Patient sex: M
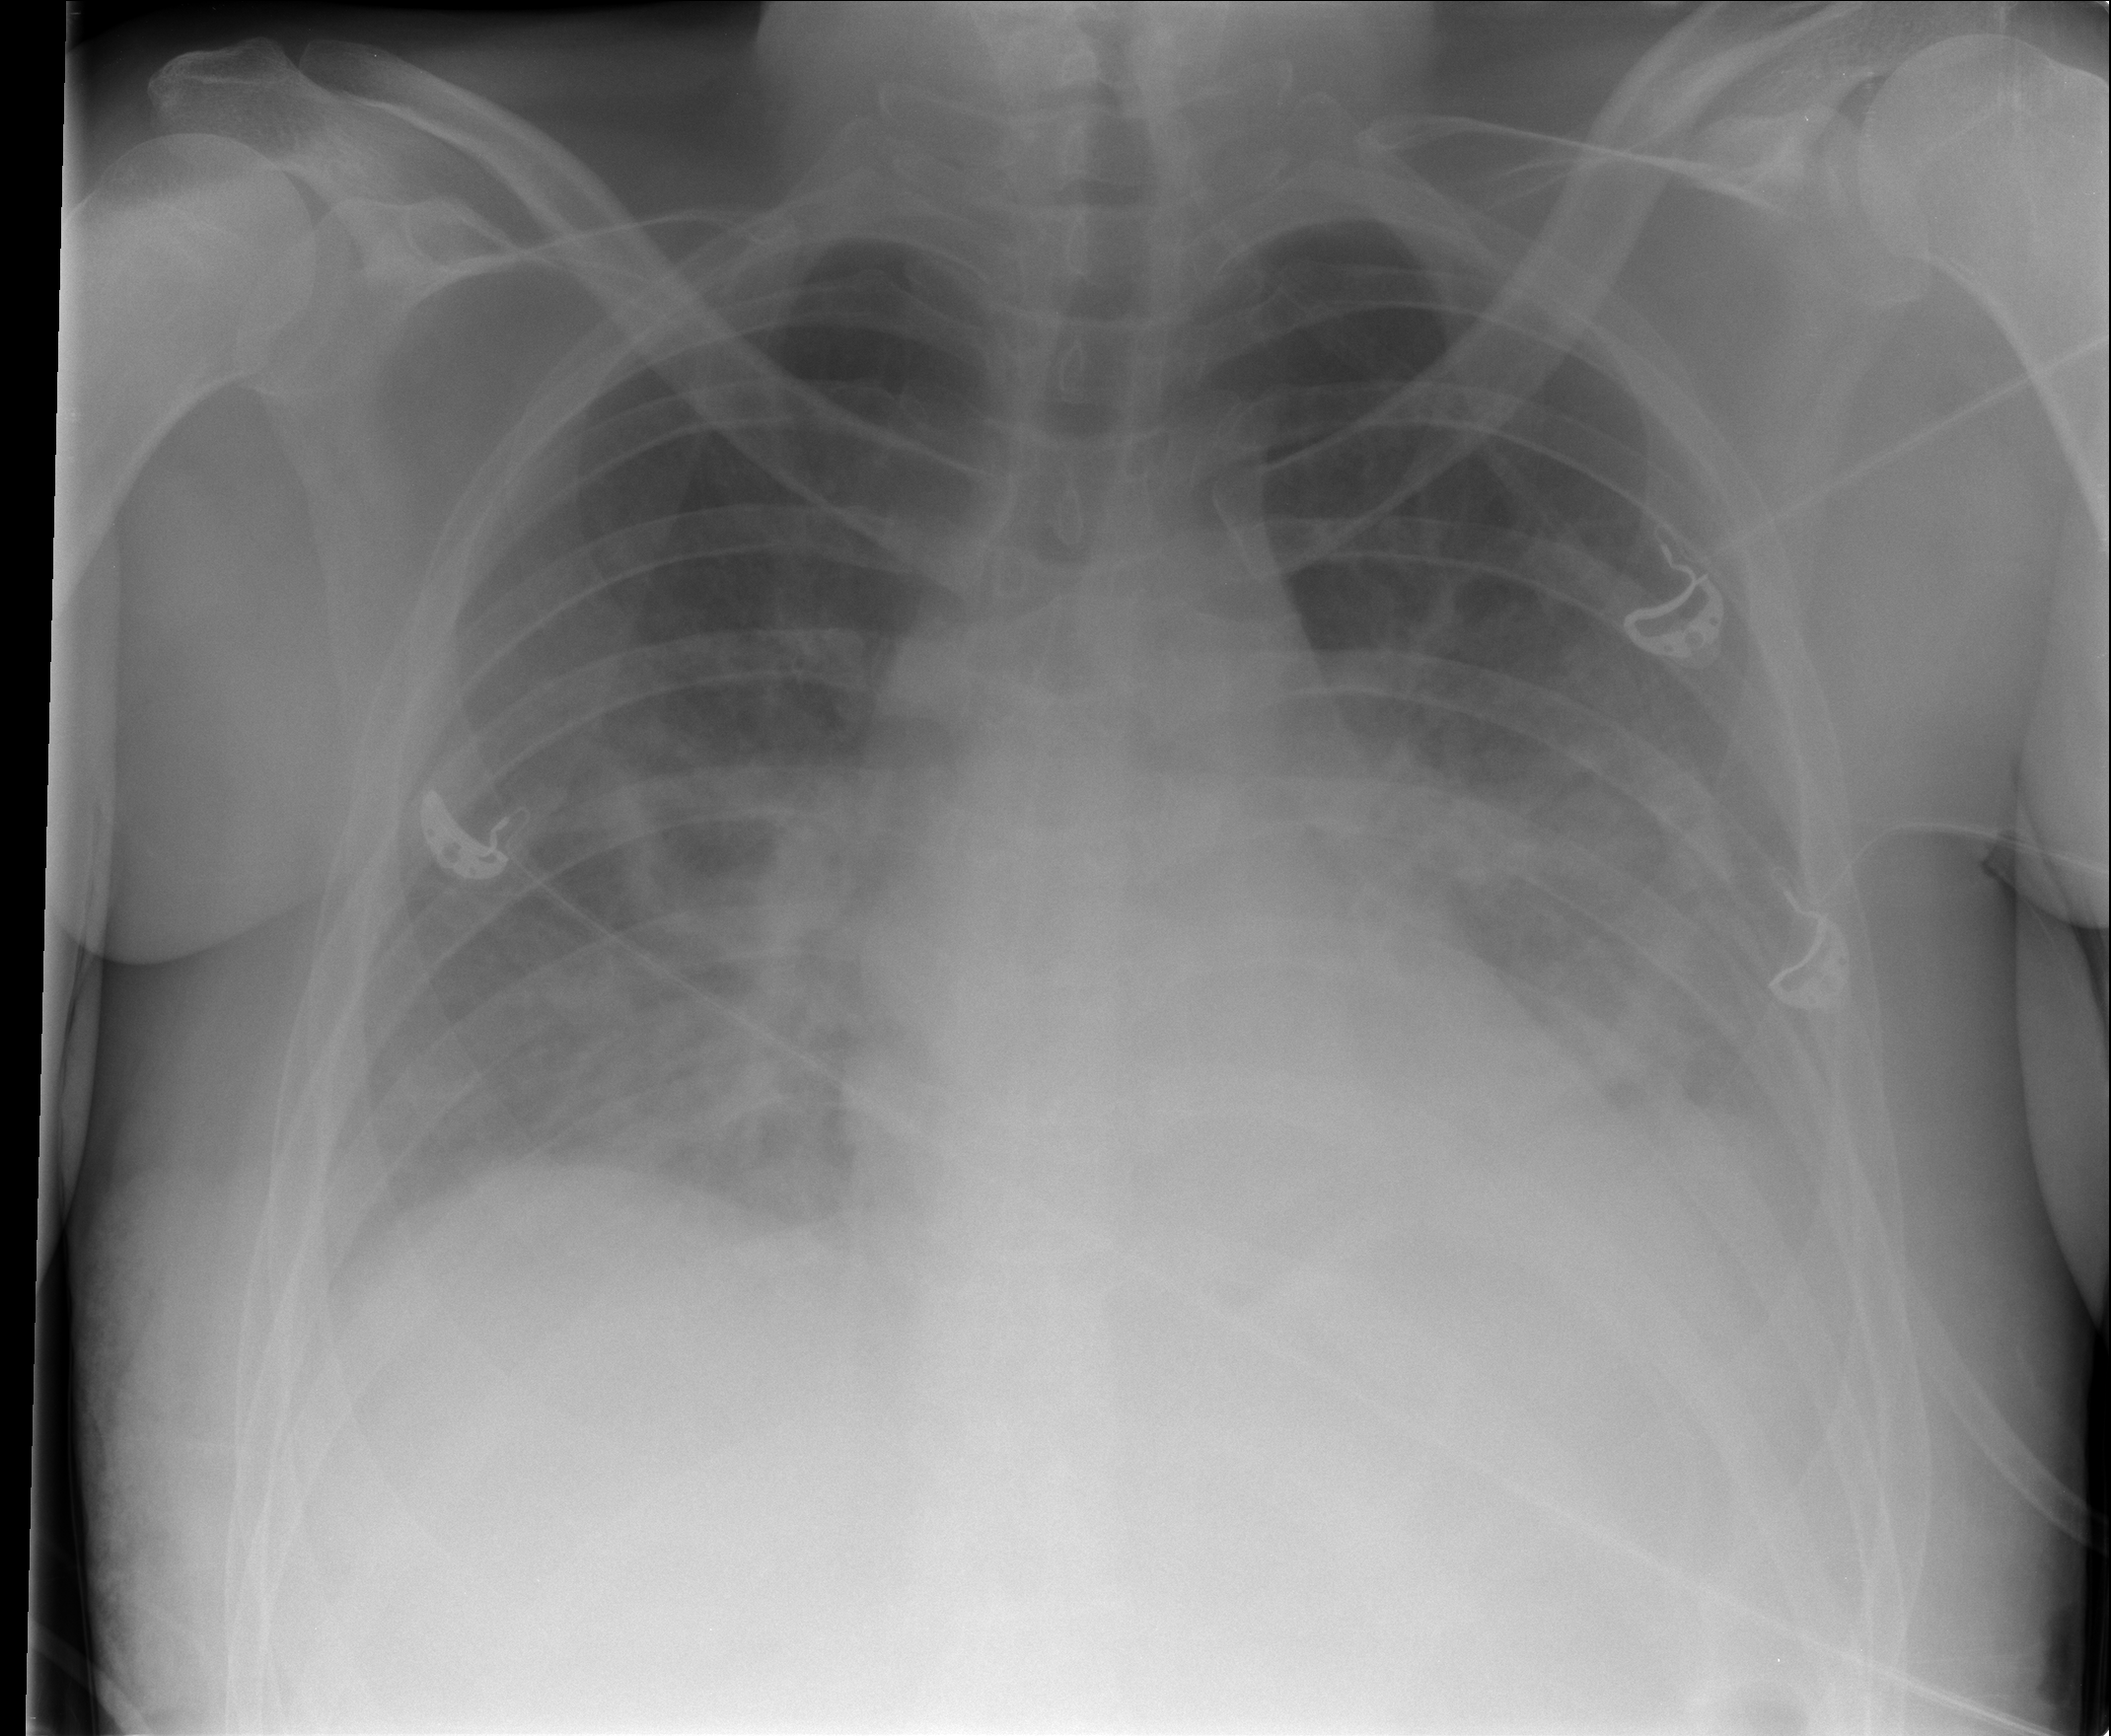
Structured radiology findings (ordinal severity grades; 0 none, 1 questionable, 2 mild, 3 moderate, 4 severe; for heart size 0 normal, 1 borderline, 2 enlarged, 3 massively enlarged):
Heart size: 0
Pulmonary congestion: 0
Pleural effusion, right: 1
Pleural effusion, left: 2
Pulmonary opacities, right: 0
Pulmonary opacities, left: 0
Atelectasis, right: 2
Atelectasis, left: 2